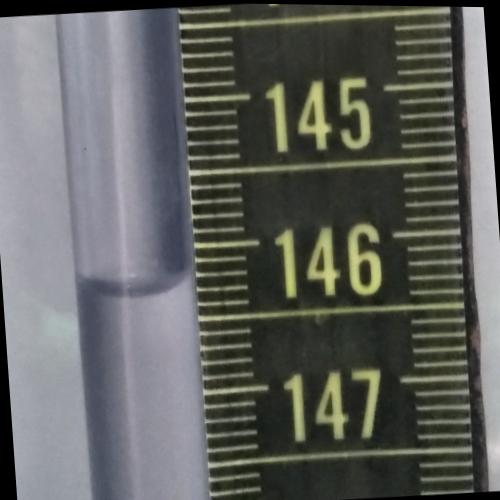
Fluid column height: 146.3 cm